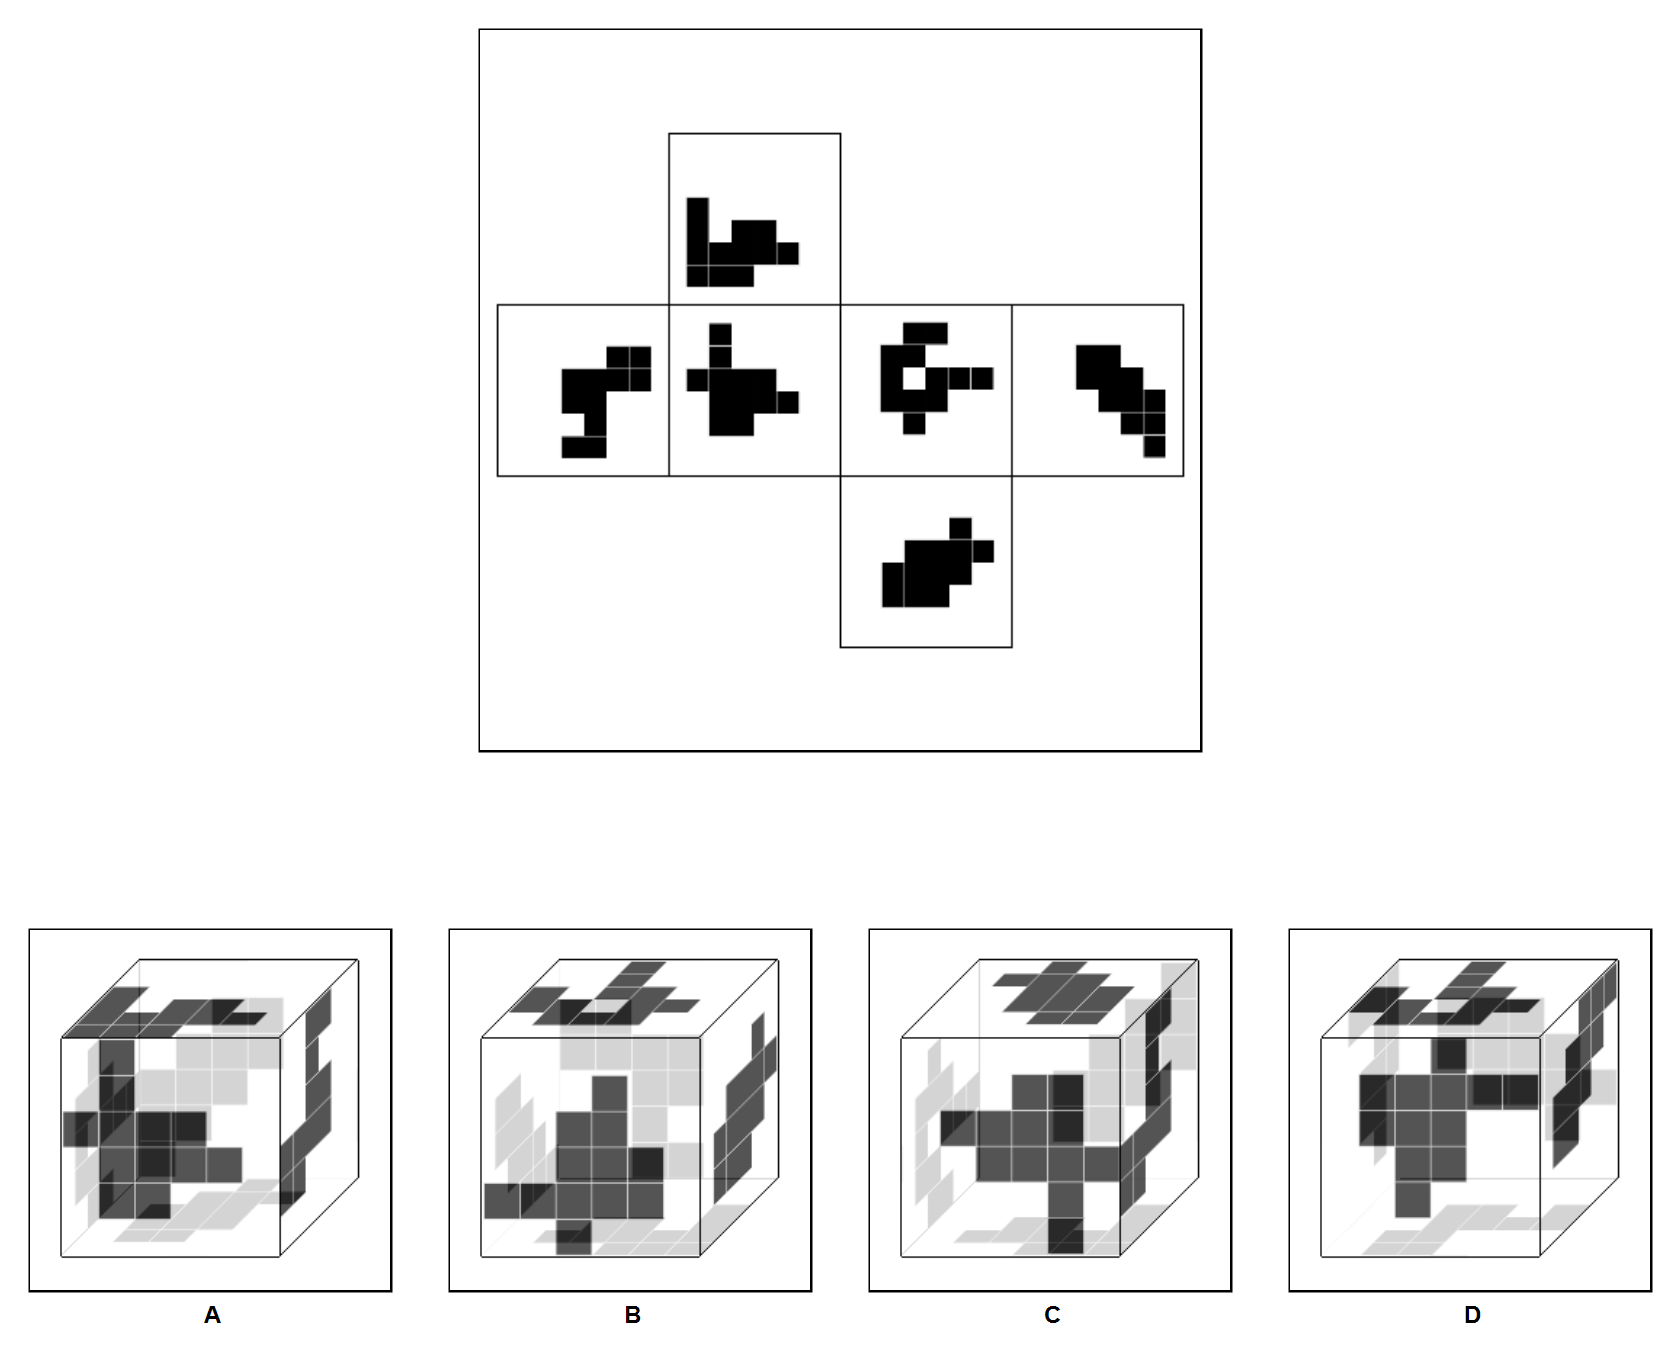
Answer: C